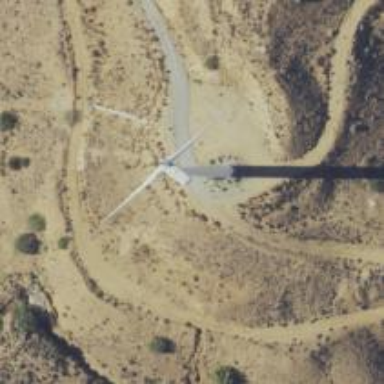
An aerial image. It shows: Wind generator in the form of horizontal axis wind turbine.